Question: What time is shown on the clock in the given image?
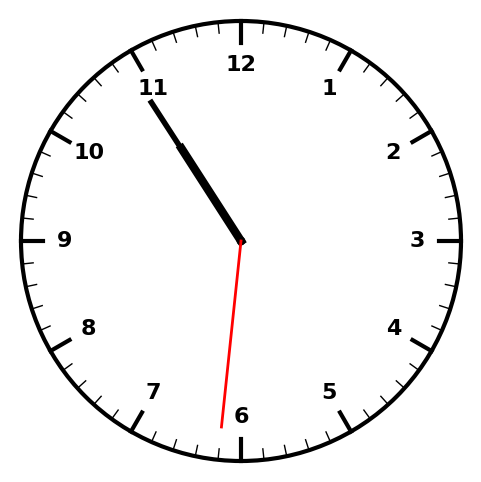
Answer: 10:54:31